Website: home-depot
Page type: billing-address
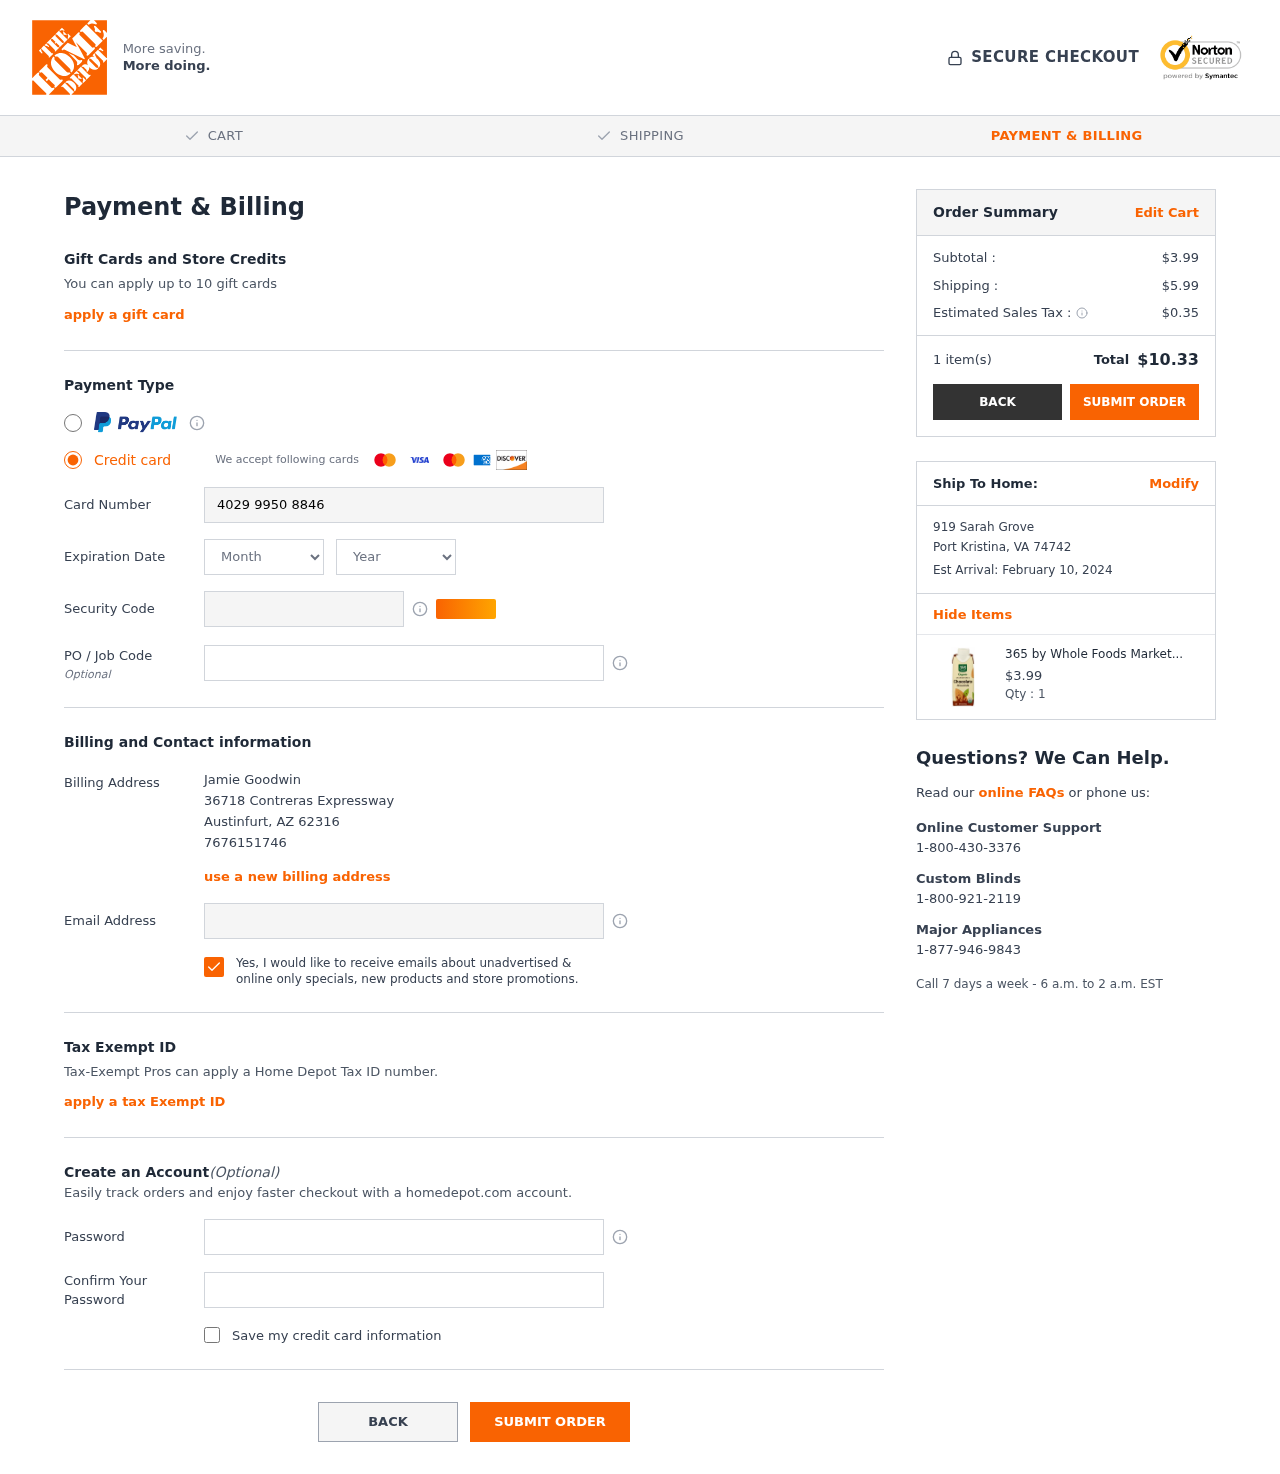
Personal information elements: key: PII_CARD_CVV
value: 839
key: PII_CARD_EXPIRY_MONTH
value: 09
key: PII_CARD_EXPIRY_YEAR
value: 27
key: PII_CARD_NUMBER
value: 4029 9950 8846 9333
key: PII_CITY
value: Austinfurt
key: PII_CITY2
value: Port Kristina
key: PII_EMAIL
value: jamiegoodwin@gmail.com
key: PII_FULLNAME
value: Jamie Goodwin
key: PII_PHONE
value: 7676151746
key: PII_POSTCODE
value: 62316
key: PII_POSTCODE2
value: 74742
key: PII_STATE_ABBR
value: AZ
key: PII_STATE_ABBR2
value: VA
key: PII_STREET
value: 36718 Contreras Expressway
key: PII_STREET2
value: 919 Sarah Grove
Product elements: key: PRODUCT1_NAME
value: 365 by Whole Foods Market, Organic Unsweetened Almond Milk, Chocolate (1 Single Carton), 8 Fl Oz
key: PRODUCT1_PRICE
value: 3.99
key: PRODUCT1_QUANTITY
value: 1
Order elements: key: ORDER_SUBTOTAL
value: $3.99
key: ORDER_SHIPPING_COST
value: $5.99
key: ORDER_TAX
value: $0.35
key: ORDER_NUM_ITEMS
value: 1 item(s)
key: ORDER_TOTAL
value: $10.33
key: ORDER_DELIVERY_DATE
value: Est Arrival: February 10, 2024